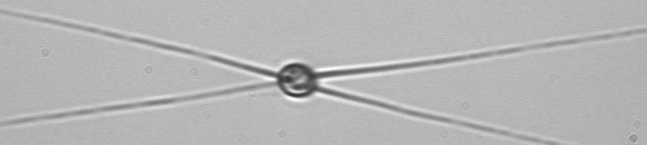
Label: Chaetoceros_danicus